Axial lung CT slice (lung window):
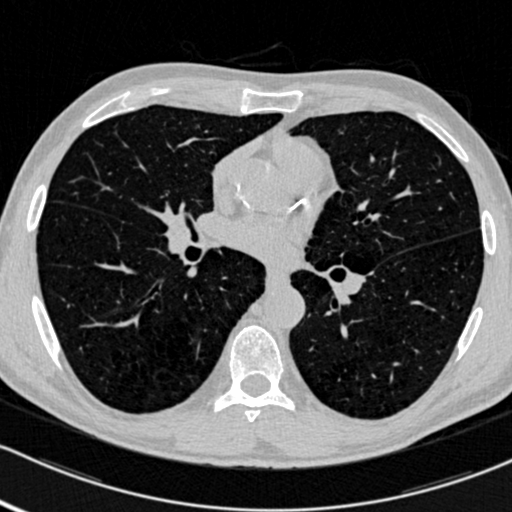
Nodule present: no